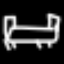
Label: bed